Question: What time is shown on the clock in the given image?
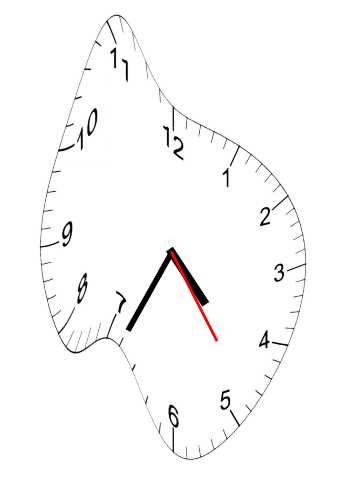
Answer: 04:34:24